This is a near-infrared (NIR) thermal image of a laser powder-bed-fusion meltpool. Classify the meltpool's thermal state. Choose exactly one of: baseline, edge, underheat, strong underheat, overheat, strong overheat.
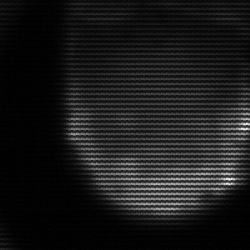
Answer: edge